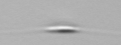
Label: Cylindrotheca_morphotype1